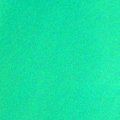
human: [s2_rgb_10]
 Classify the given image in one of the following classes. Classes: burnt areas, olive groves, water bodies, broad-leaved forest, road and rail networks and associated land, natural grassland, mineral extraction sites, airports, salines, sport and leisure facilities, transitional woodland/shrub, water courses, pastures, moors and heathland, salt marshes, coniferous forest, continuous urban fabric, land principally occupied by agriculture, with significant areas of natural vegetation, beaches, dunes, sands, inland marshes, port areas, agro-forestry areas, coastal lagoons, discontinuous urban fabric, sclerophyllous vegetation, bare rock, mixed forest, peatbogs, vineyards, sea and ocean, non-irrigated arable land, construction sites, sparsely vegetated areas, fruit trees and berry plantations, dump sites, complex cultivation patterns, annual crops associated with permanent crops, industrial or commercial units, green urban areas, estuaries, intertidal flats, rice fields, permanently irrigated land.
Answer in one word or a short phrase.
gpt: sea and ocean